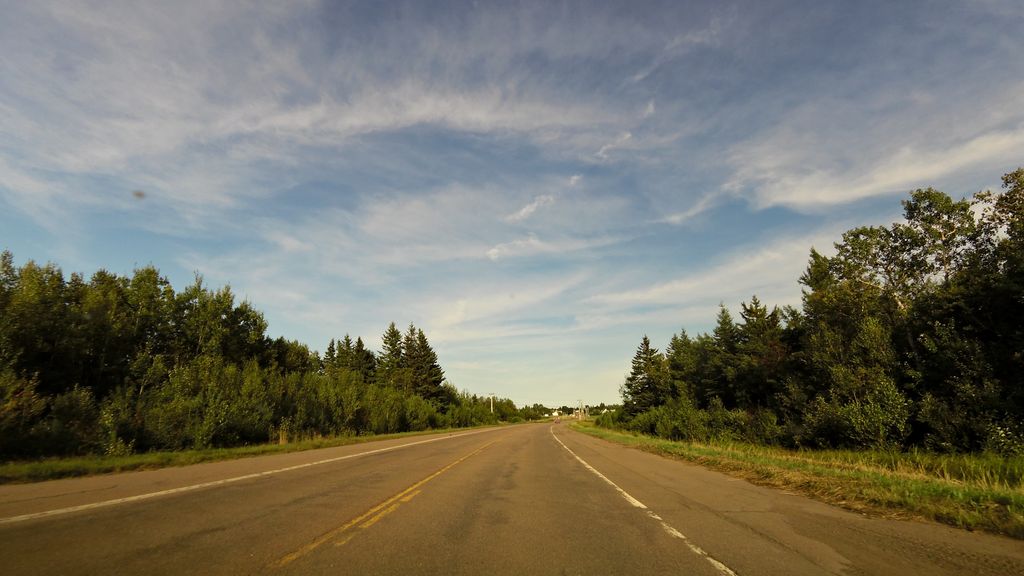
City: charlottetown